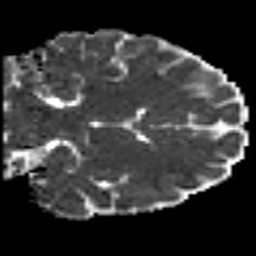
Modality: MD
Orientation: coronal
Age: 25
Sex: male
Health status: healthy
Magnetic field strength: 3 T
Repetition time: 8.4 s
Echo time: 0.0926 s